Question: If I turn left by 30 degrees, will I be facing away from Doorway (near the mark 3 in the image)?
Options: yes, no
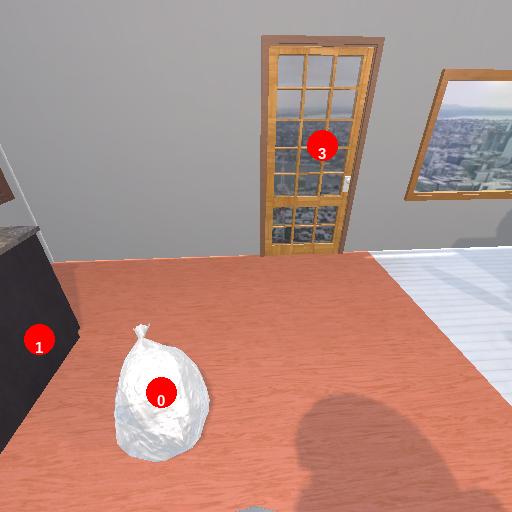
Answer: yes